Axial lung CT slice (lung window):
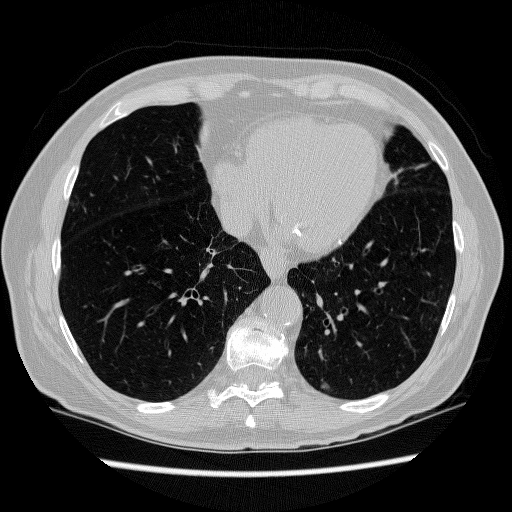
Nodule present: yes
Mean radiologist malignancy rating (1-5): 3